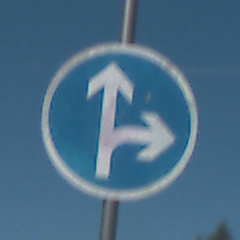
Verkehrszeichen: VorgeschriebeneFahrtrichtungGeradeausOderRechts
Umgebung: Outdoor, Special
Tageszeit: Midday
Wetter: PartlyCloudy
Licht: Natural
Jahreszeit: NotSpecified
Kontrast: HighContrast